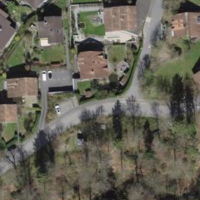
EUNIS habitat code: 55
Species observed at this site:
Fagus sylvatica
Ilex aquifolium
Buxus sempervirens